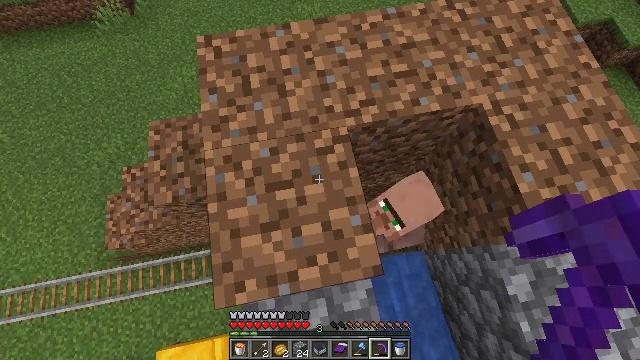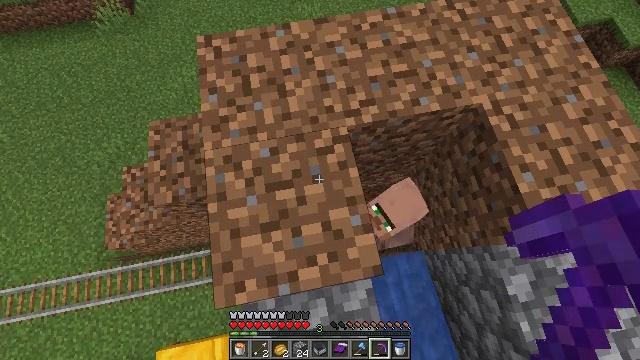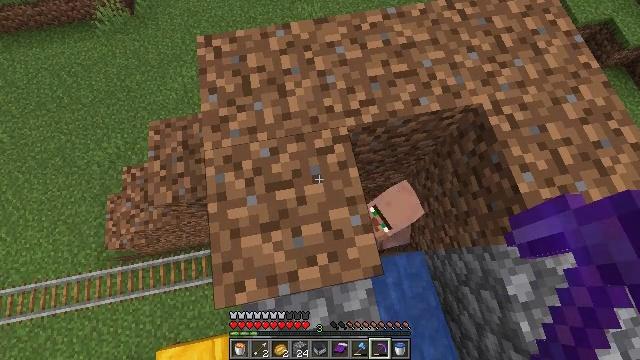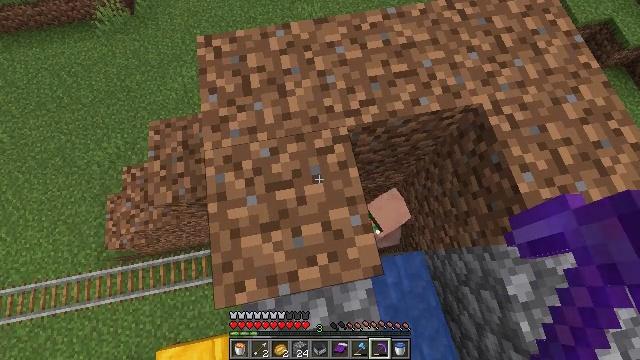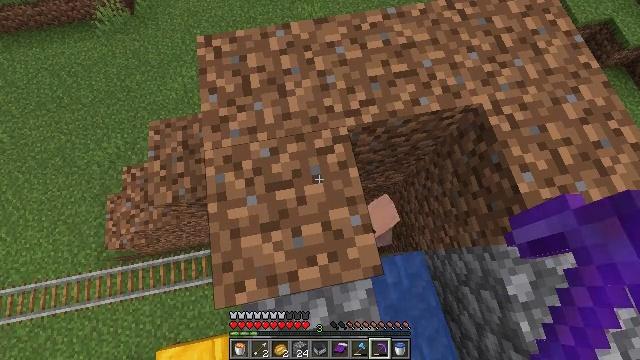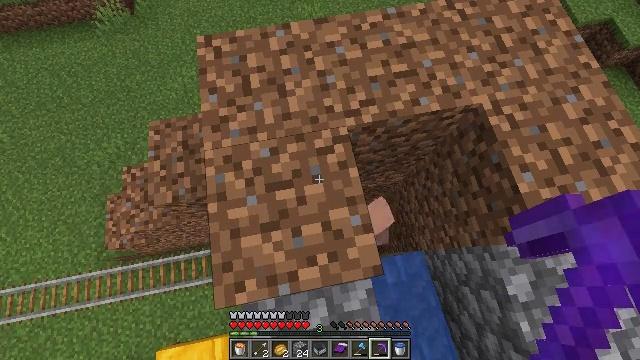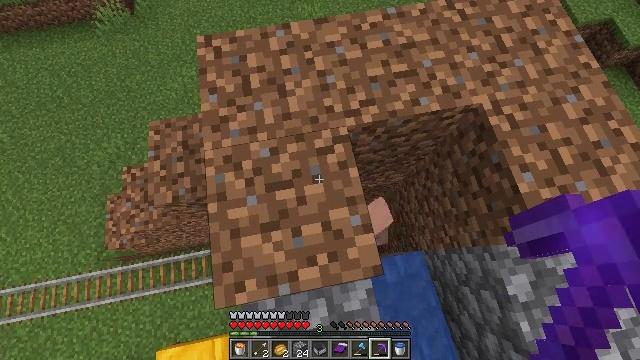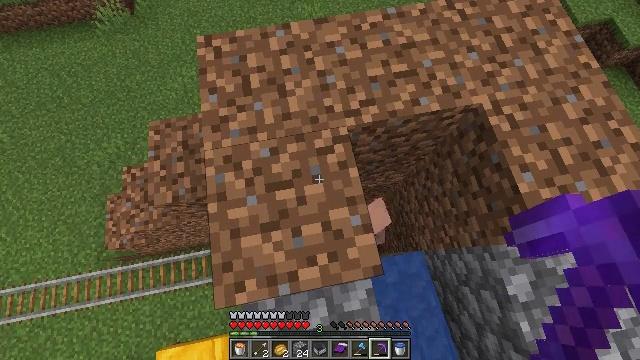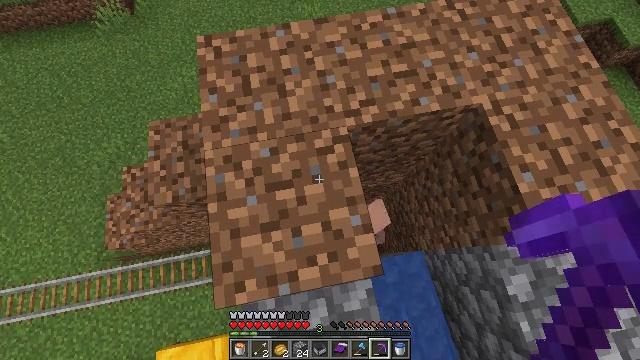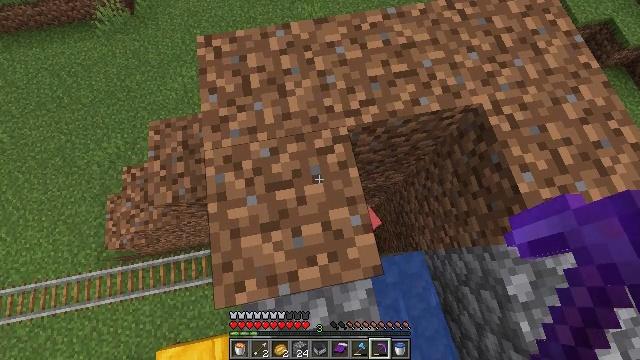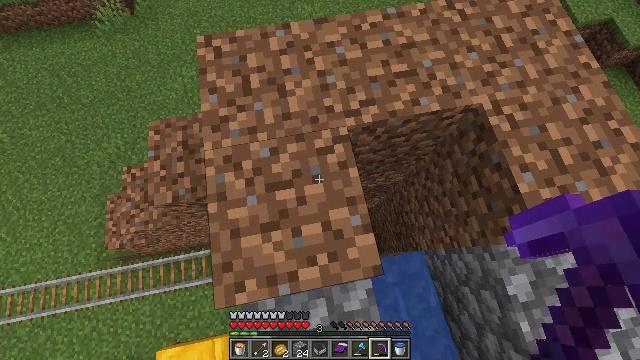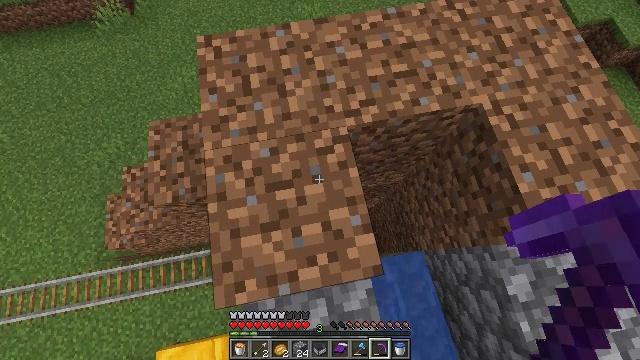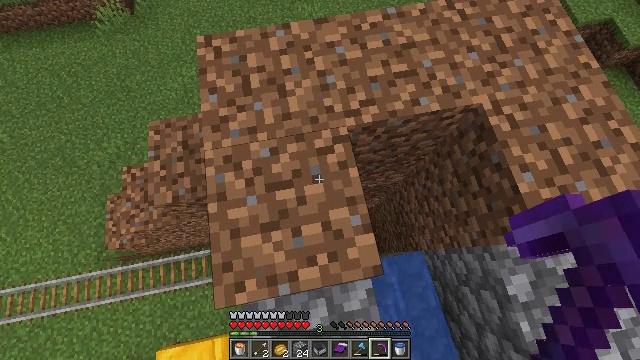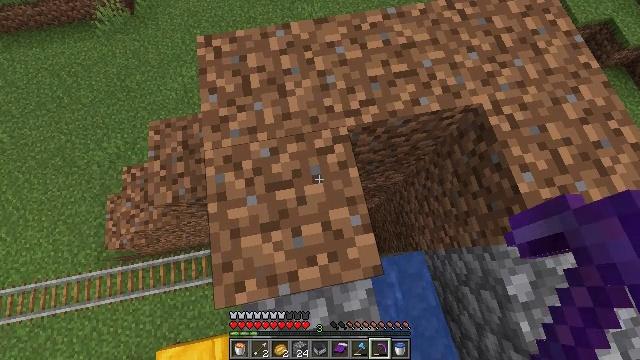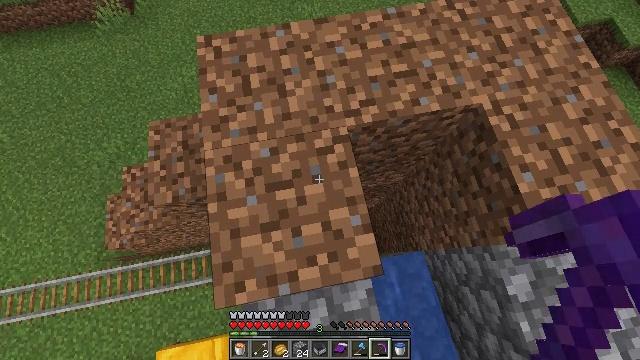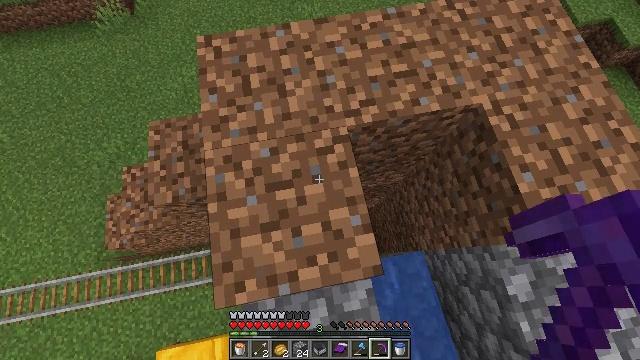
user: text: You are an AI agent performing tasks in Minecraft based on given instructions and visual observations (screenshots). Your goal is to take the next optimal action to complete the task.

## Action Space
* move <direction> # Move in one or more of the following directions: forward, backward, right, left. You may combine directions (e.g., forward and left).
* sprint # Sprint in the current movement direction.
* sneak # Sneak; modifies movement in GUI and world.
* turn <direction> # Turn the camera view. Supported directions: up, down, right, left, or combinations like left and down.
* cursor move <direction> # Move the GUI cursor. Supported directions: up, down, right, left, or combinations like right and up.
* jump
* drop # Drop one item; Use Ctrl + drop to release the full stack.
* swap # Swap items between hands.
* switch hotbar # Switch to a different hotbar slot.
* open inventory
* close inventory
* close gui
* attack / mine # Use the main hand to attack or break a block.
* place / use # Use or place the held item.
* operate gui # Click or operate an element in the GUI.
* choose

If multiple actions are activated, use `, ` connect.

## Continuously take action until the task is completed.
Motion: motion action
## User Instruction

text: Mine cobblestone to craft tools and furnaces.
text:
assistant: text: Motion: no_op
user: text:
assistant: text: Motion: no_op
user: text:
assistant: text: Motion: no_op
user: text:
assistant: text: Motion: no_op
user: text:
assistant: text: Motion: no_op
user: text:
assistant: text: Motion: no_op
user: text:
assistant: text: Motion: no_op
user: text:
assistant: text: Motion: no_op
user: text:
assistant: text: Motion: no_op
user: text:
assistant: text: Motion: no_op
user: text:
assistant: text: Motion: no_op
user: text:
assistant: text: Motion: no_op
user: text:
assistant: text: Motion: no_op
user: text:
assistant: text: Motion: no_op
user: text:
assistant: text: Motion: no_op
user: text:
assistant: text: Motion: no_op
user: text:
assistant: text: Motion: no_op
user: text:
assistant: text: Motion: no_op
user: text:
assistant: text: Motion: no_op
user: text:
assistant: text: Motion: no_op
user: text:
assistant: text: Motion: no_op
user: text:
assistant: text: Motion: no_op
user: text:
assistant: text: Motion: no_op
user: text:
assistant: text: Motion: no_op
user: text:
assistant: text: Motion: no_op
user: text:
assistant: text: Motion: no_op
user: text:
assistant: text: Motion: no_op
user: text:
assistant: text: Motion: no_op
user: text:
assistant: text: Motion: no_op
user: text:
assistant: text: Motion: no_op